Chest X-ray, PA view. Patient: 48 years old, sex M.
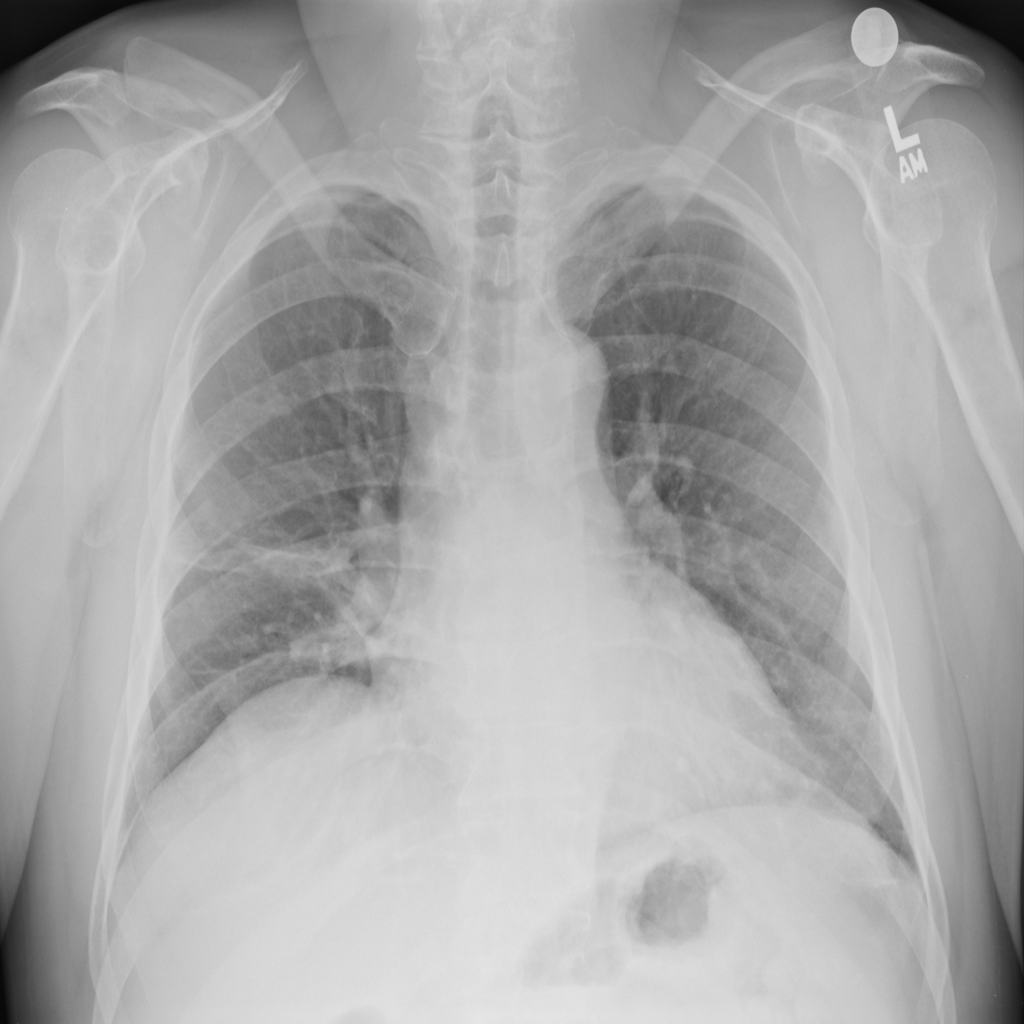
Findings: Atelectasis